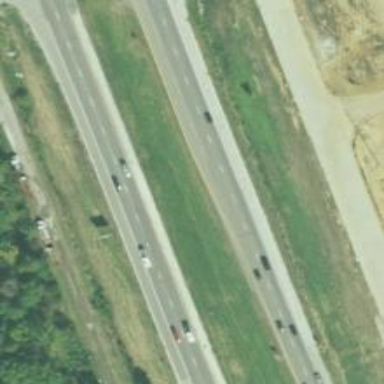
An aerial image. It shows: Asphalt motorway.